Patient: sex F, age 49
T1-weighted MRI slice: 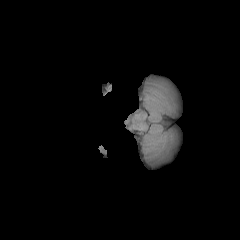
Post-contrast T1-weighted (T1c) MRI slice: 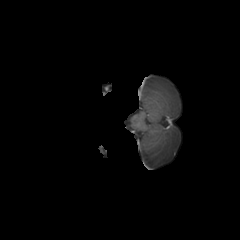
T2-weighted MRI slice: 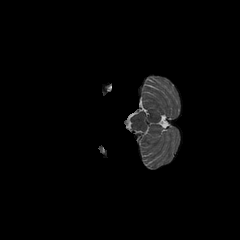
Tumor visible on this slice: no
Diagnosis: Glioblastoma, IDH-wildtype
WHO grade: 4